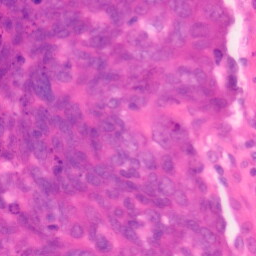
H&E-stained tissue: Colon